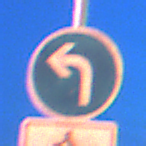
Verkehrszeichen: VorgeschriebeneFahrtrichtungLinks
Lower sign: EinspurigeFahrzeugeFrei3
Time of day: Night
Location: Outdoor (Urban)
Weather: PartlyCloudy
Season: NotSpecified
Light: Artificial